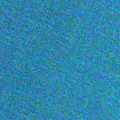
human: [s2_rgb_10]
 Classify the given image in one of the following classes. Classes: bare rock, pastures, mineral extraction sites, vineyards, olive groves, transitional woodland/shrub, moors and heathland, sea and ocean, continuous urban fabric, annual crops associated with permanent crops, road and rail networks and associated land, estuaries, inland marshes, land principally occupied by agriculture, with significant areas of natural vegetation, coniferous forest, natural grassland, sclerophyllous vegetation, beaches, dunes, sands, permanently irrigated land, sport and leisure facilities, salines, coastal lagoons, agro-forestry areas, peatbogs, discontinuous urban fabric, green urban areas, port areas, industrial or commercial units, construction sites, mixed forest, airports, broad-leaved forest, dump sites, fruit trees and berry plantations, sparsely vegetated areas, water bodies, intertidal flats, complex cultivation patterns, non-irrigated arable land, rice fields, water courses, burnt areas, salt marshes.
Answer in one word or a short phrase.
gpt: sea and ocean